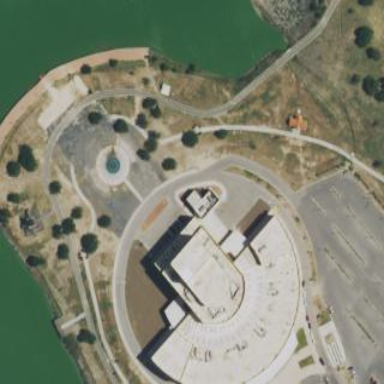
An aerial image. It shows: Arts center housed in building.